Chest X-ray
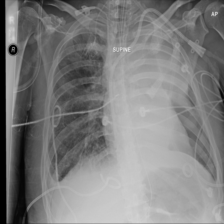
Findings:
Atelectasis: negative
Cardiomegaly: negative
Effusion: negative
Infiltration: negative
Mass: negative
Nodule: negative
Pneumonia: negative
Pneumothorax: positive
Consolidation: negative
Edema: negative
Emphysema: negative
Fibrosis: negative
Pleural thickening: negative
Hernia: negative